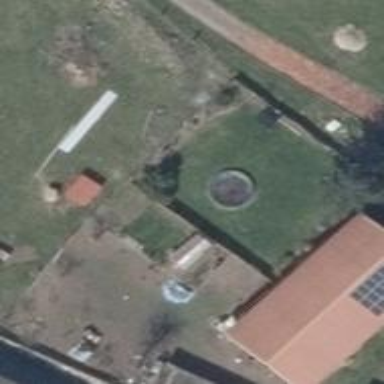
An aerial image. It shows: Swimming pool located in leisure land.